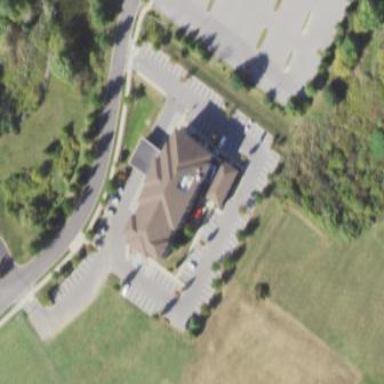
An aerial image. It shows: Hotel building.